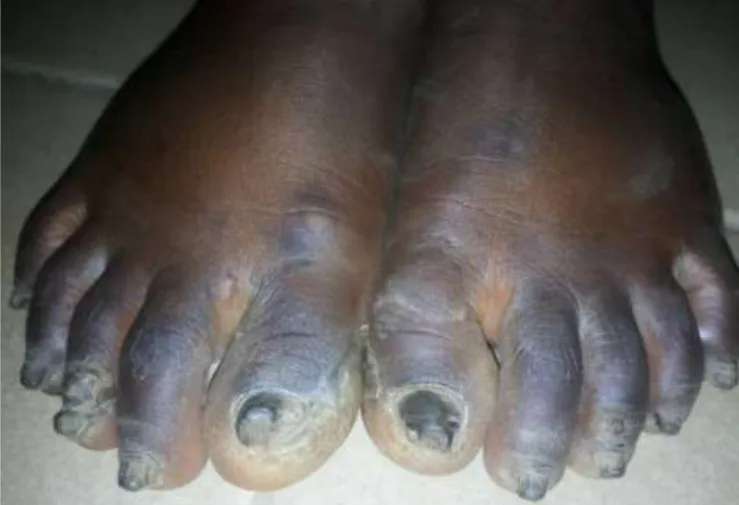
hyperpigmented thickened and rough toe nails.
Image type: medical_photograph (other_medical_photograph)